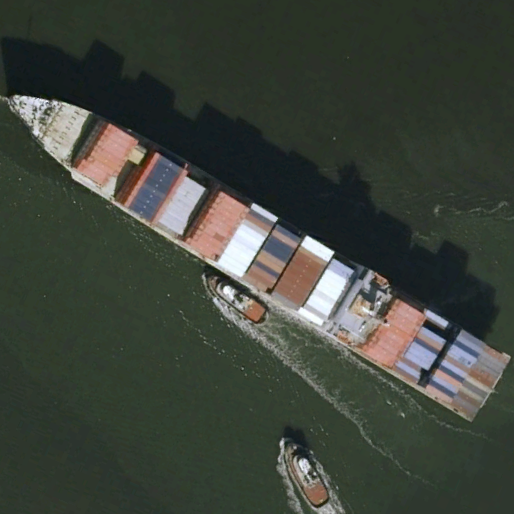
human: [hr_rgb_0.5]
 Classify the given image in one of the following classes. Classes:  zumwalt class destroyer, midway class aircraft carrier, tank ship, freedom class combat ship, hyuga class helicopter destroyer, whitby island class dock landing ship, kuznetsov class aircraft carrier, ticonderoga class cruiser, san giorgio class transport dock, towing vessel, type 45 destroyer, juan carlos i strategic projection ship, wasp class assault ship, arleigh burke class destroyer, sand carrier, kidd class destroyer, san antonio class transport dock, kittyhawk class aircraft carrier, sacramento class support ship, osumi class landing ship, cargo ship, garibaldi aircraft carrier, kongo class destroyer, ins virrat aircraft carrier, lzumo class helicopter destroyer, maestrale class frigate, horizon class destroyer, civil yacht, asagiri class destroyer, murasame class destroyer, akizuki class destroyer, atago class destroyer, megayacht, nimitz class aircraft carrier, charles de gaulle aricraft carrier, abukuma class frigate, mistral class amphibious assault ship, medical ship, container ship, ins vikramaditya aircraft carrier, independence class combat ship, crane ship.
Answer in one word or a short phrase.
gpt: Container ship